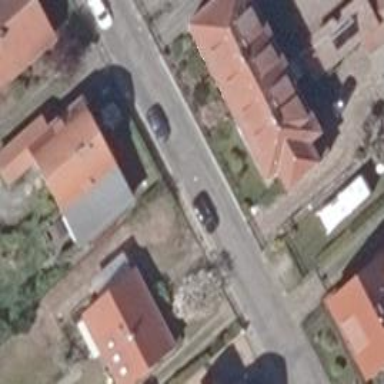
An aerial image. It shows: Detached building with red roof made of roof tiles.